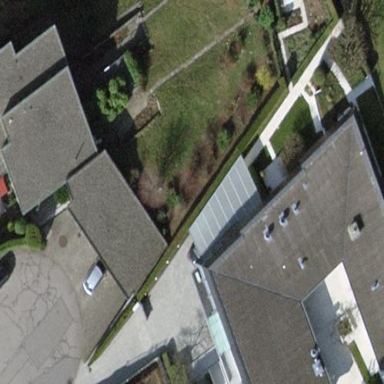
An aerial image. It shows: Simple house.